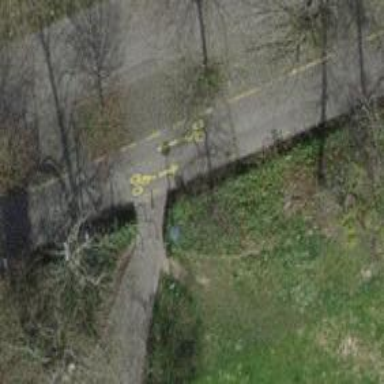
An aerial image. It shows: Cycle barrier.